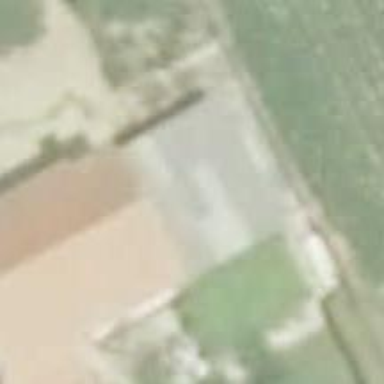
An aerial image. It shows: Garage building.